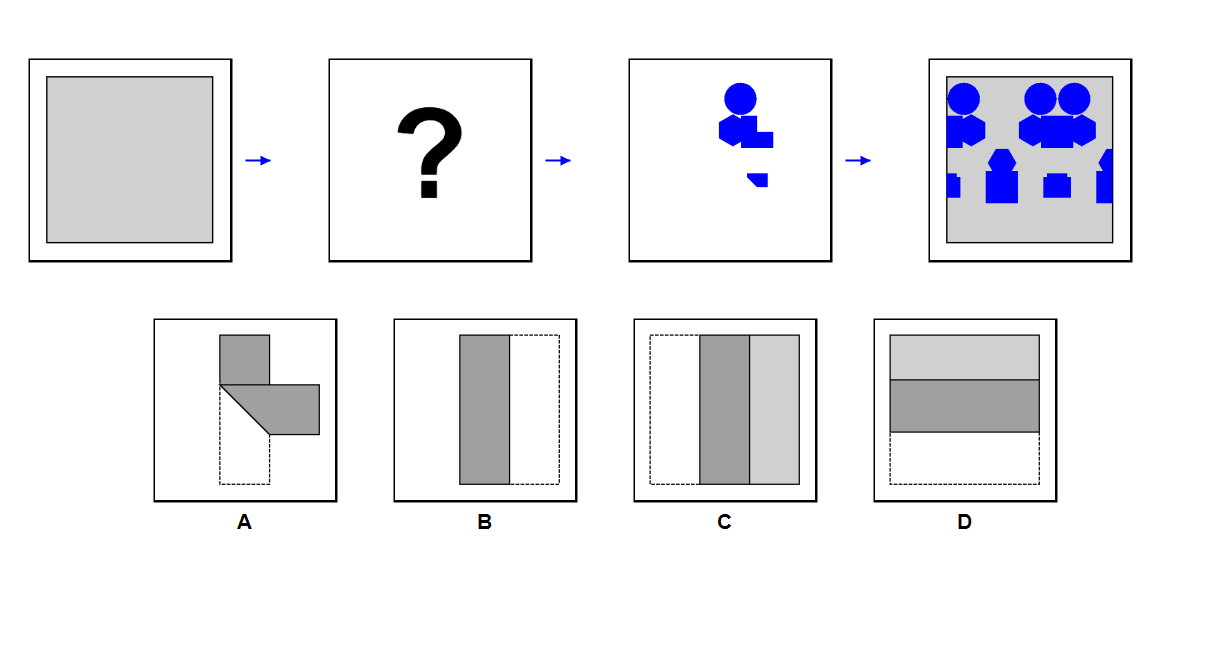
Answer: D